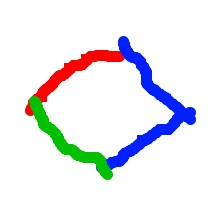
Shape: rhombus